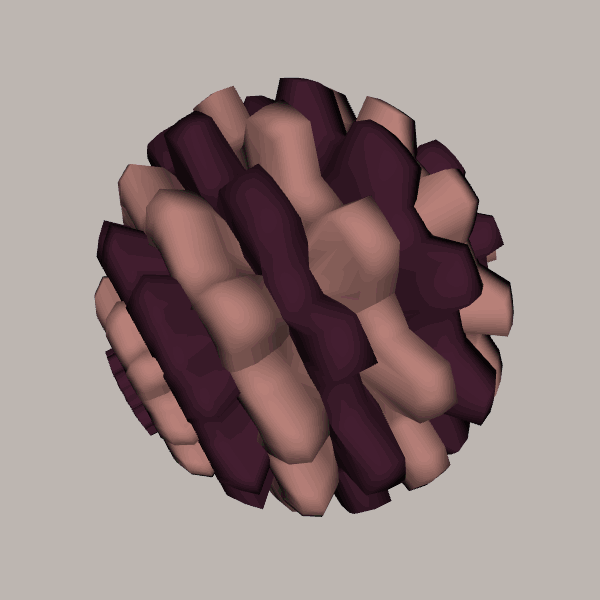
Background: light